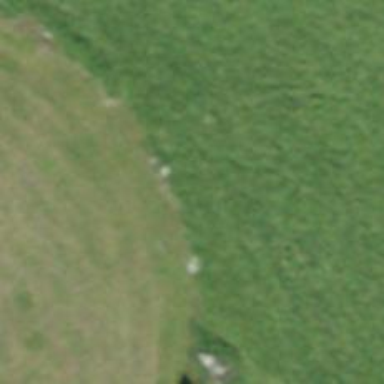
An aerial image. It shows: Dry stone wall barrier.